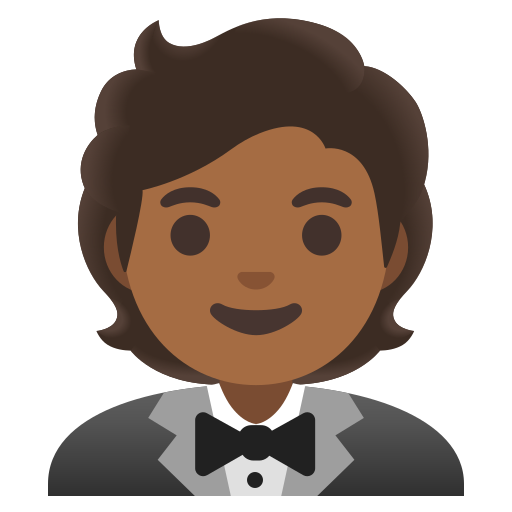
Emoji: 🤵🏾